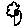
Label: flower